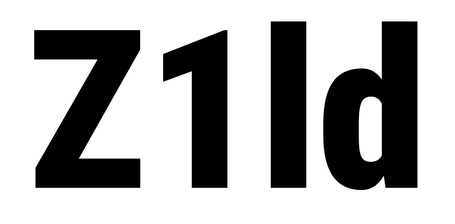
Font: Roboto_Condensed_Black